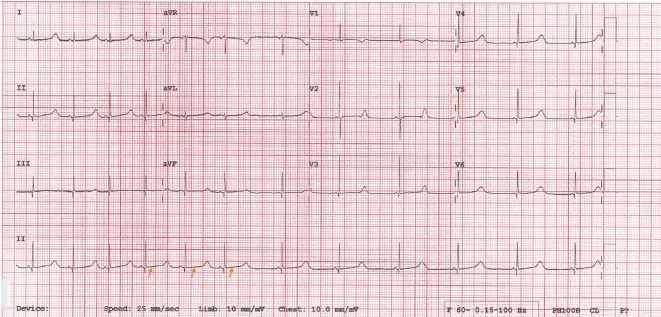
Twelve lead ECG showed sinus regular rhythm with Long QTC [QT = 0.52 s, QTC = 520. Prolonged] (arrows).
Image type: electrography (ekg)